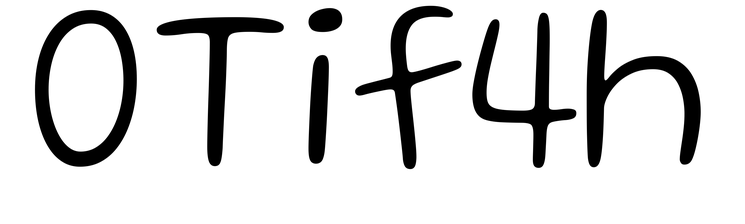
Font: Gluten_ExtraLight